【题型】选择题　【知识点】函数　【难度】easy
已知函数$y=a^x$（$a>0$，且$a\neq1$）与函数$y=\left(\dfrac{1}{b}\right)^x$（$b>0$，且$b\neq1$）的图象如图所示，则( \   \ )

\noindent A. $a>b>1$ \quad B. $a>1>b>0$ \quad C. $b>1>a>0$ \quad D. $b>a>1$
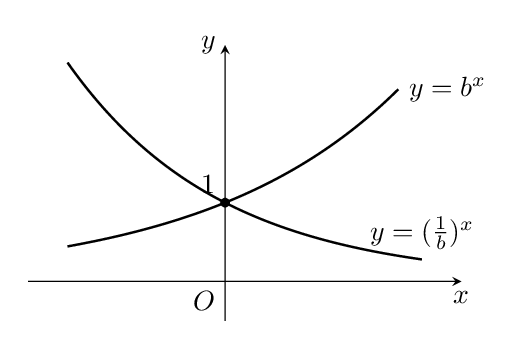
【解答】
\noindent \textbf{【答案】}A

\noindent \textbf{【分析】}由指数函数的图象与性质可得$a>1$，$b>1$.再根据函数$y=\left(\dfrac{1}{b}\right)^x$（$b>0$，且$b\neq1$）与函数$y=b^x$（$b>0$，且$b\neq1$）的图象的对称性，数形结合即可求解.

\noindent \textbf{【详解】}由图得$a>1$，$0<\dfrac{1}{b}<1$，所以$b>1$.

\noindent 因为函数$y=\left(\dfrac{1}{b}\right)^x$（$b>0$，且$b\neq1$）的图象与函数$y=b^x$（$b>0$，且$b\neq1$）的图象关于$y$轴对称，如图所示，

\noindent 由图可知：$a^1>b^1$，则$a>b>1$.

\noindent 故选：A.
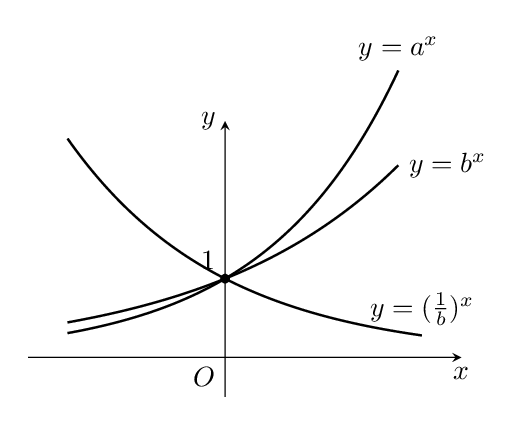